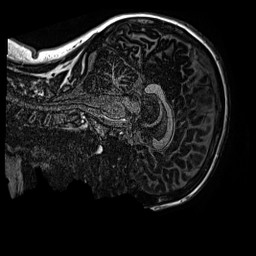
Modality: MP2RAGE
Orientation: sagittal
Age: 13
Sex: male
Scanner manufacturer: siemens
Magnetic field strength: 3 T
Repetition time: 4 s
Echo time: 0.00299 s